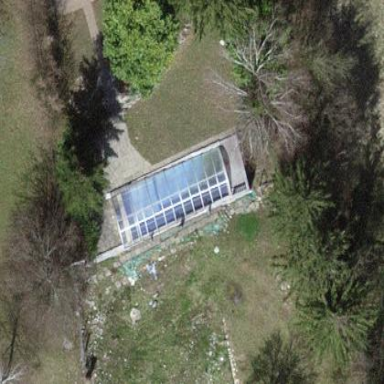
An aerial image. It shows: Greenhouse used for horticulture.